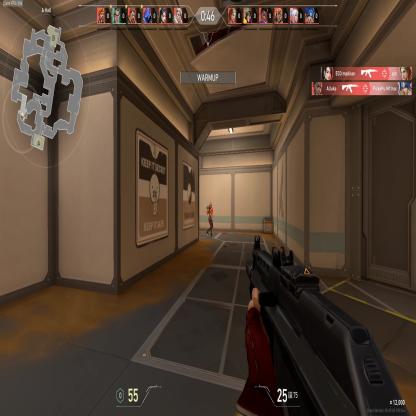
Label: enemy